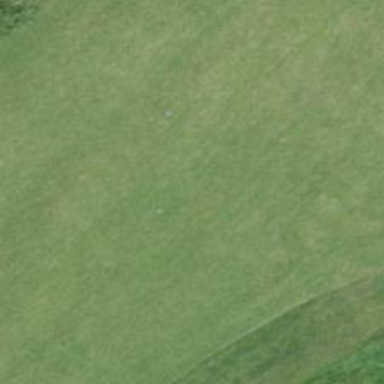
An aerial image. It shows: Golf hole.